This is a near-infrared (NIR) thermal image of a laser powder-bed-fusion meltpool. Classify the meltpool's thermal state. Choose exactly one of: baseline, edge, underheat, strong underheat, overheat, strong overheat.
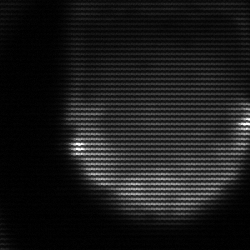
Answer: edge